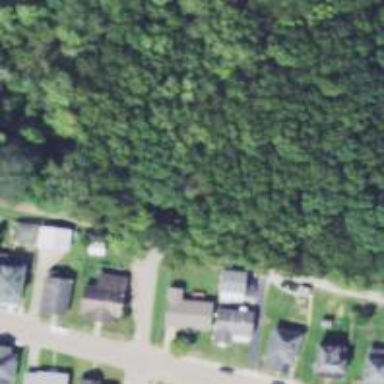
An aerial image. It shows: Alley classified as service road.